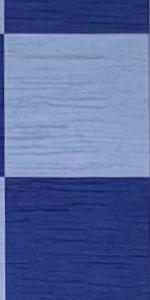
Label: Empty